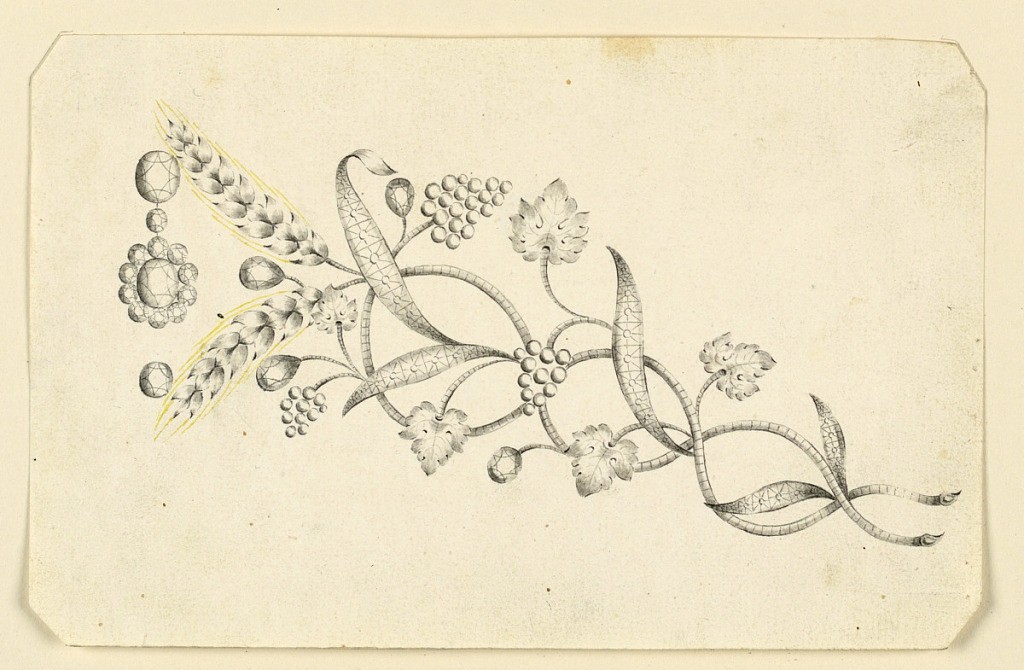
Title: Design for a Coronet
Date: ca. 1820
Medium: Pen and ink, brush and gray, green, yellow watercolor on paper
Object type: Drawing
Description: Jewelry design for a coronet (small crown) intended to be executed in white diamonds with some gold. The right half of the tiara is shown. The center to be formed by a lozenge composed of four ears of grain. Inside, a pendant. The sides are formed by two entwined stems of vine which have also lancet-like leaves, besides their own. Bevelled corners.